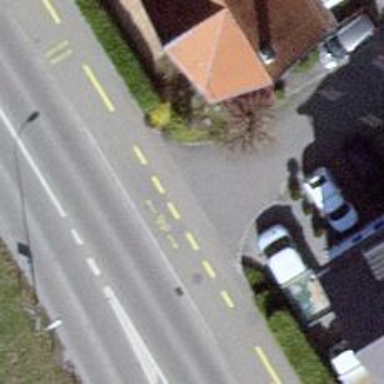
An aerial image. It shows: Asphalt cycleway.